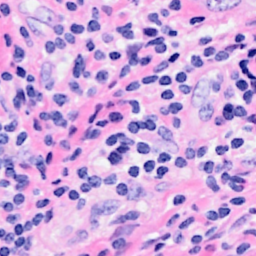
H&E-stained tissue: Breast